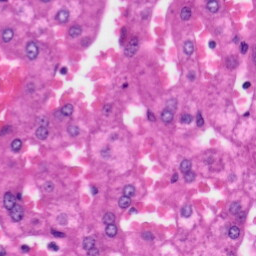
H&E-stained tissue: Liver